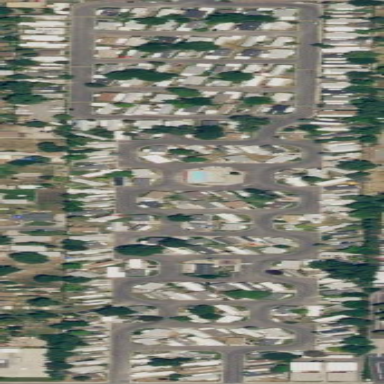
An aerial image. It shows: Mobile home park.